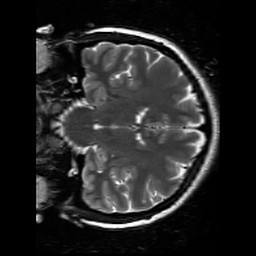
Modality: T2w
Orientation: coronal
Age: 22
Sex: female
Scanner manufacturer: siemens
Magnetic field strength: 3 T
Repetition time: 7 s
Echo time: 0.09 s